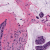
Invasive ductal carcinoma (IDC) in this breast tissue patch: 1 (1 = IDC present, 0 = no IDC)